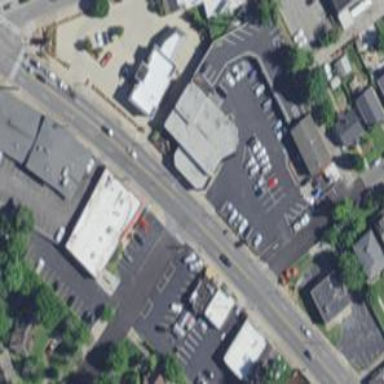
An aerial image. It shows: Retail area.